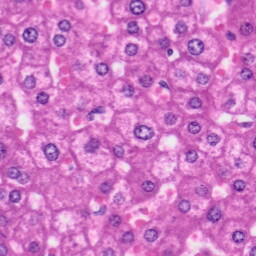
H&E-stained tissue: Liver